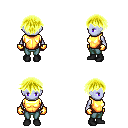
a pixel art fantasy rpg character, female body template, dark elf, purple skin, gold chest armor, teal pants, gold short bangs hairstyle, gold gloves, black shoes, four views (front, back, left, right), 2x2 character sprite sheet, small pixel art, hard edges, no anti-aliasing